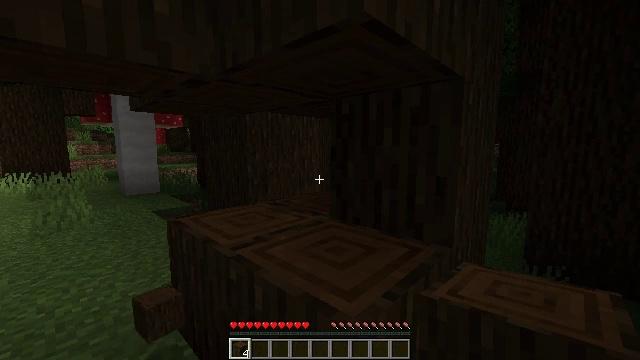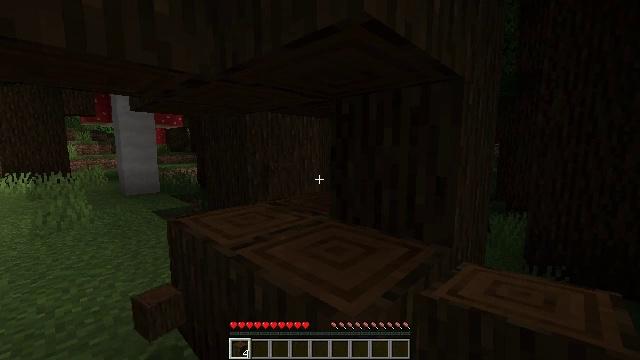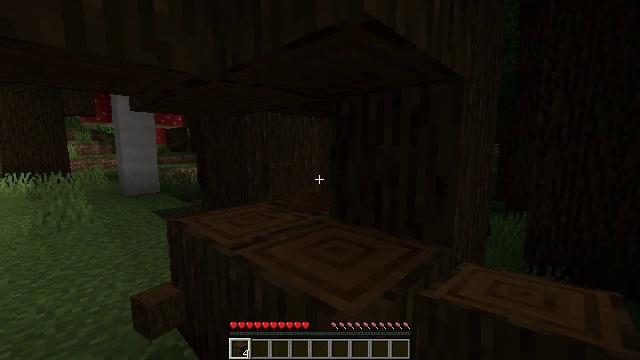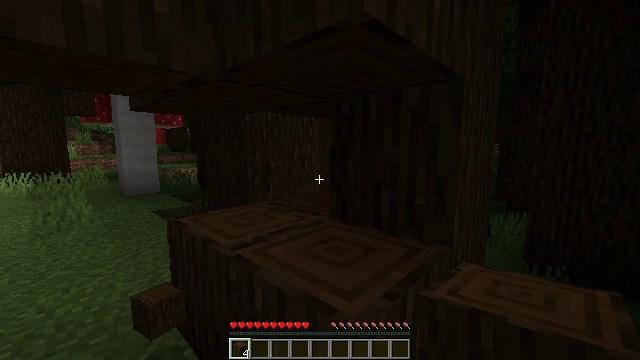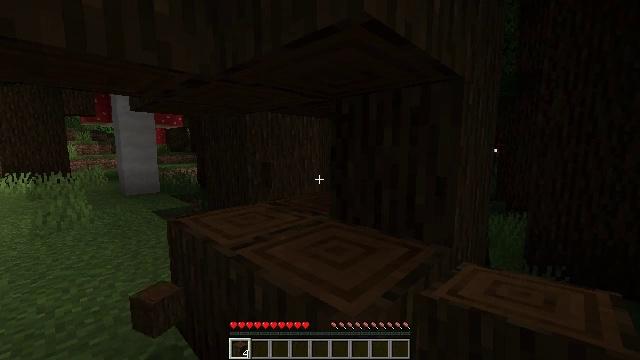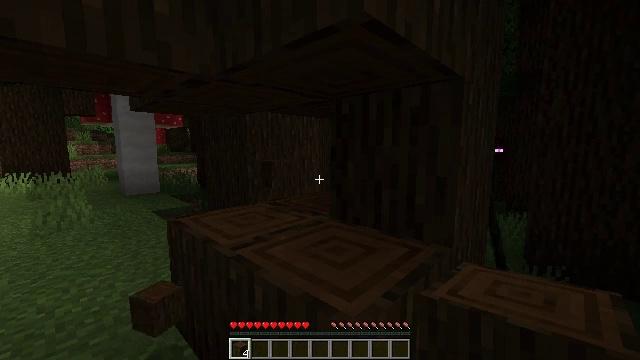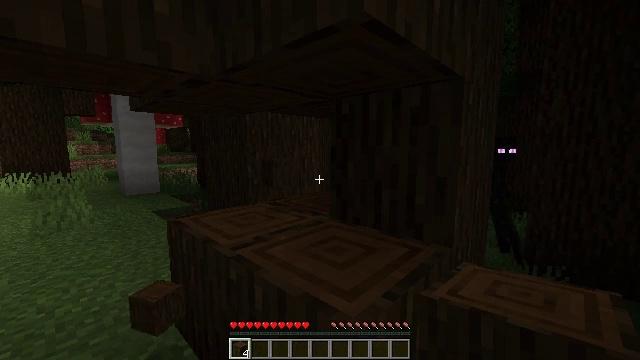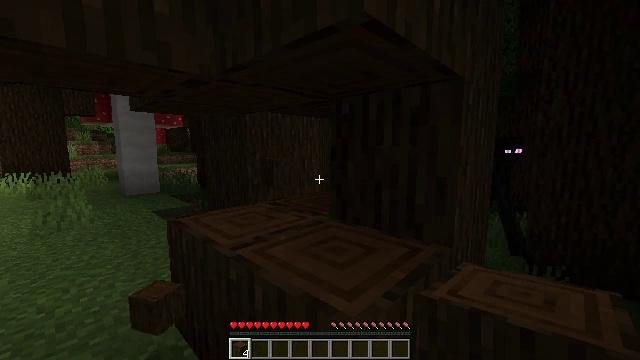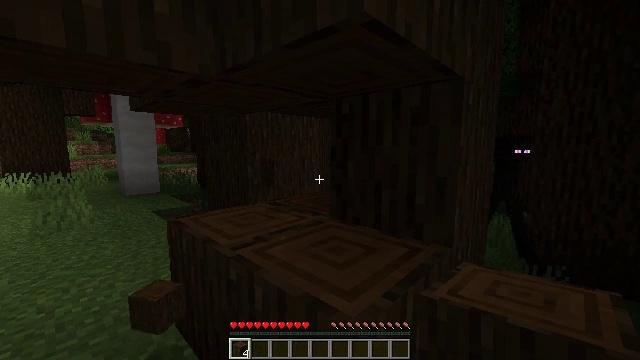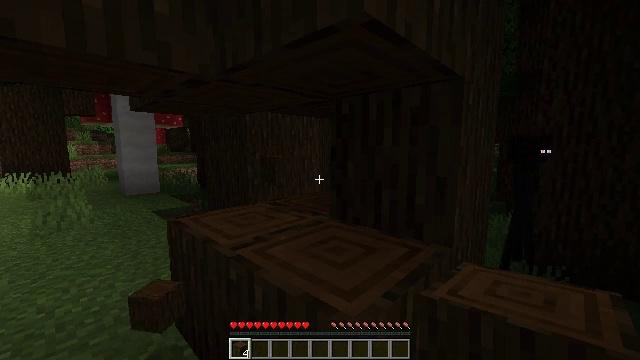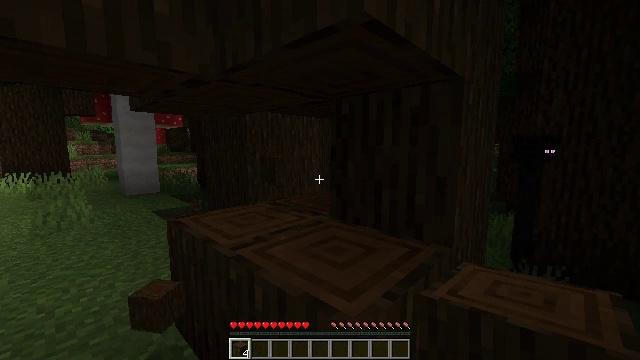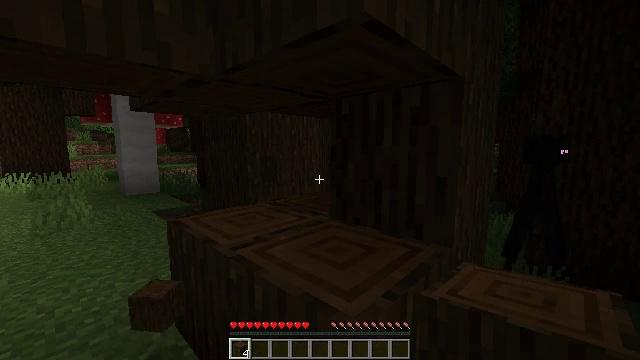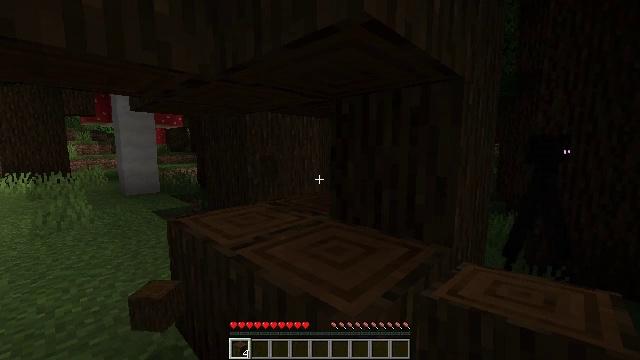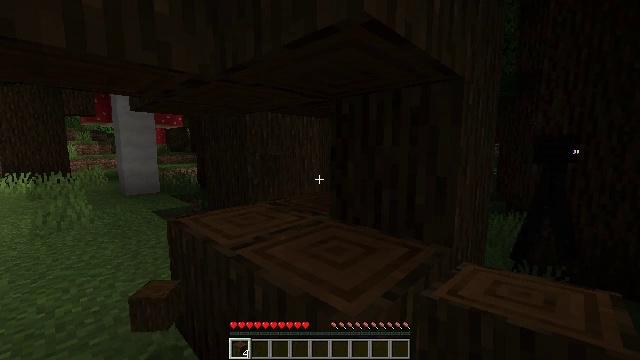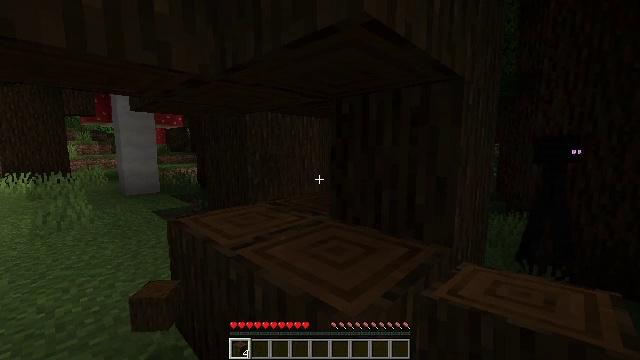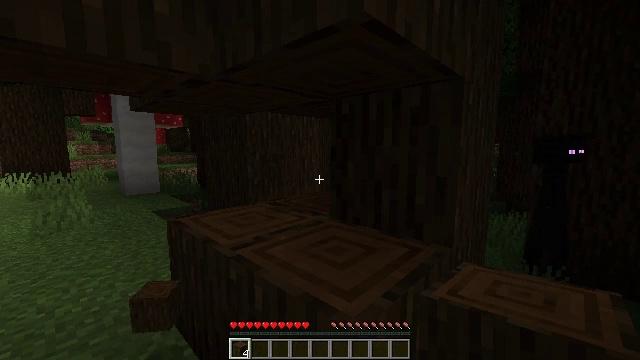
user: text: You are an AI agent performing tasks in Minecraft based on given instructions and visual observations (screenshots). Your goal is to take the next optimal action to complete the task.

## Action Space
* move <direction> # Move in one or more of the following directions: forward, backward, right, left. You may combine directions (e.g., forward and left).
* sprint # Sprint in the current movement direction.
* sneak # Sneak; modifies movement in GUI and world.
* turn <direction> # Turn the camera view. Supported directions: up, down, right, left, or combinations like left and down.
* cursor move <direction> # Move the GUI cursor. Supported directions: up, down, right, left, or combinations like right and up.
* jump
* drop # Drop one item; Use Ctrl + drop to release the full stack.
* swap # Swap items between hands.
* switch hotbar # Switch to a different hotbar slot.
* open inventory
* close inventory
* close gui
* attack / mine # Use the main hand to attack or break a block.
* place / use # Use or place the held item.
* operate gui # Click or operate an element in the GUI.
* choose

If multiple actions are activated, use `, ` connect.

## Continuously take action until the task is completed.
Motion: motion action
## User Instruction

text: Mine the dark oak log from a tree.
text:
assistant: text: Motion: attack / mine
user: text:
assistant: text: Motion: attack / mine
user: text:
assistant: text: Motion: attack / mine
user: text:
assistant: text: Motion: attack / mine
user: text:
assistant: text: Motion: attack / mine
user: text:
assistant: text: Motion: attack / mine
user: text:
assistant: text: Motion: attack / mine
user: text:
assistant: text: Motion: attack / mine
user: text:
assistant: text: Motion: attack / mine
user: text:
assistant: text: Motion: attack / mine
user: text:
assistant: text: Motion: attack / mine
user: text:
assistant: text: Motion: attack / mine
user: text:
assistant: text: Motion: attack / mine
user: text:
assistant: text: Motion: attack / mine
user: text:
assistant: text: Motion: attack / mine
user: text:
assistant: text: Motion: attack / mine
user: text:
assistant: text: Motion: attack / mine
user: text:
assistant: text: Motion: attack / mine
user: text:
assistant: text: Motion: attack / mine
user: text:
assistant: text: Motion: attack / mine
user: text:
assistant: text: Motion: attack / mine
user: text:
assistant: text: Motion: attack / mine
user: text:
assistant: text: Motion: attack / mine
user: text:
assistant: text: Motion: attack / mine
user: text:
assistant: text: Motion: attack / mine
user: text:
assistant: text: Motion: attack / mine
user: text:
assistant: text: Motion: attack / mine
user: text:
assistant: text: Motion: attack / mine
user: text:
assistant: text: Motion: attack / mine
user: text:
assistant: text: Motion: attack / mine